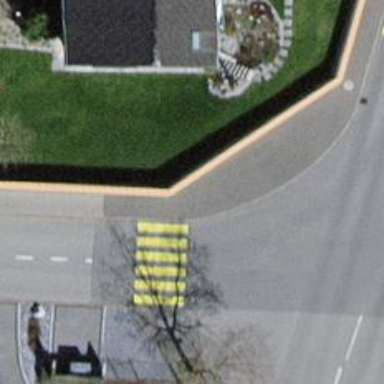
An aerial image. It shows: Uncontrolled zebra crossing on the road.